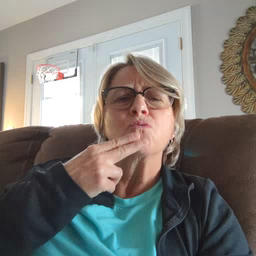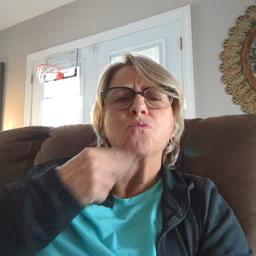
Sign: cute